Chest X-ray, PA view. Patient: 30 years old, sex F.
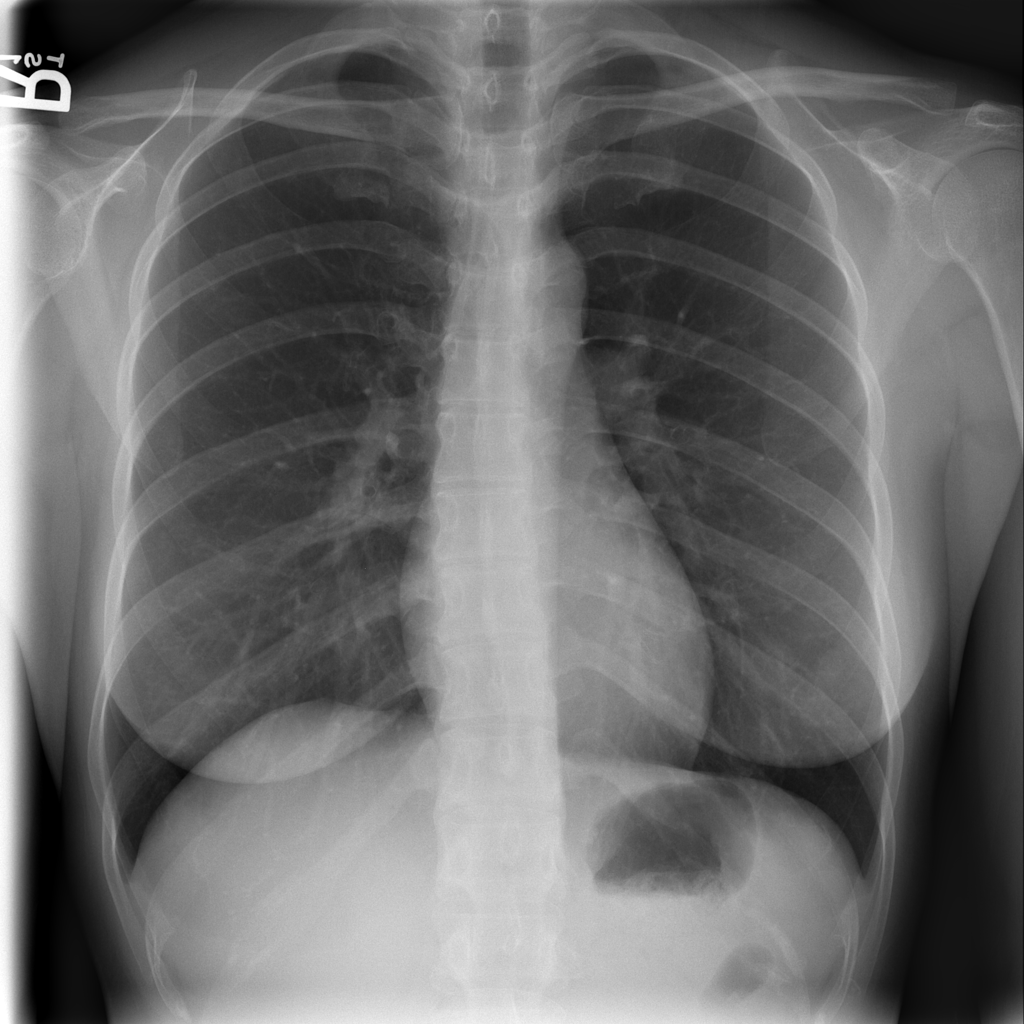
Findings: No Finding